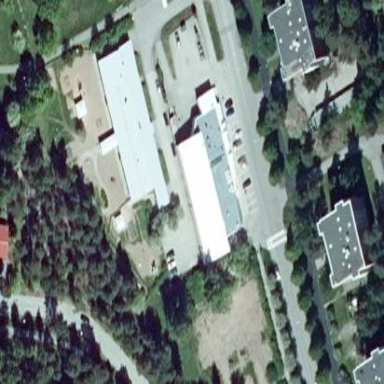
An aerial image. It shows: Kindergarten.